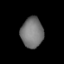
Tissue: lung
Cell type: Endothelial cells
Senescence score: 0.5568
Nuclear area (px): 661
Mean DAPI intensity: 118.92